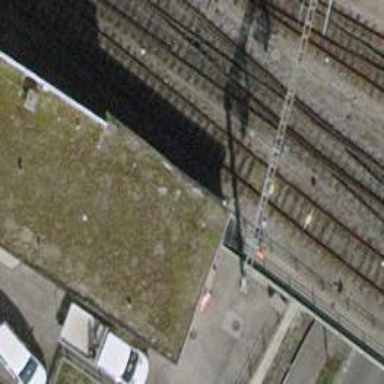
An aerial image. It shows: There is single track with electrified contact line.